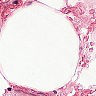
Metastatic tissue present: no